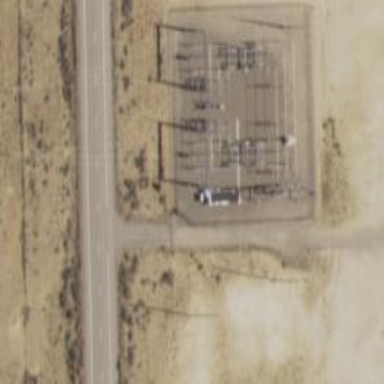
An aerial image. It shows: Switch for power supply.